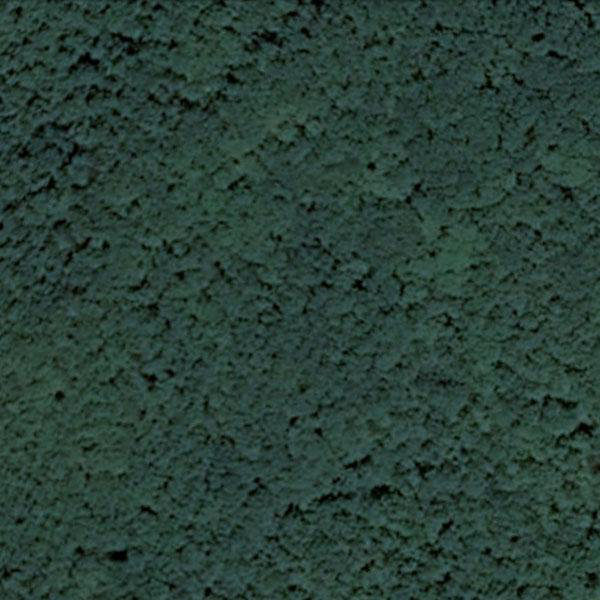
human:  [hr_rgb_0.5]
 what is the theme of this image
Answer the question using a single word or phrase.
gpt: meadow